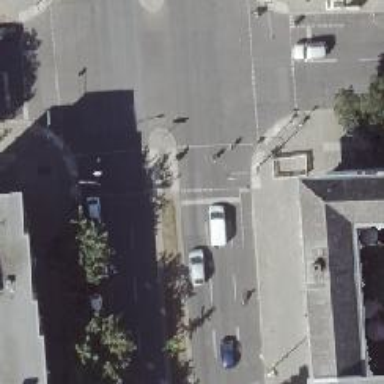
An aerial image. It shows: Crossing with traffic signals.